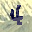
Label: 4